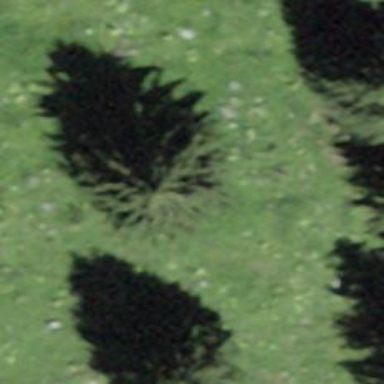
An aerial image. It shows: Needle-leaved tree in its natural environment.